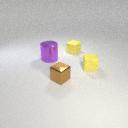
small yellow rubber cube behind small brown metal cube